You are looking at the raw vibration waveform of a rotating shaft. Classify the rotor condition as one of: normal, misalignment, unbalance, looseness.
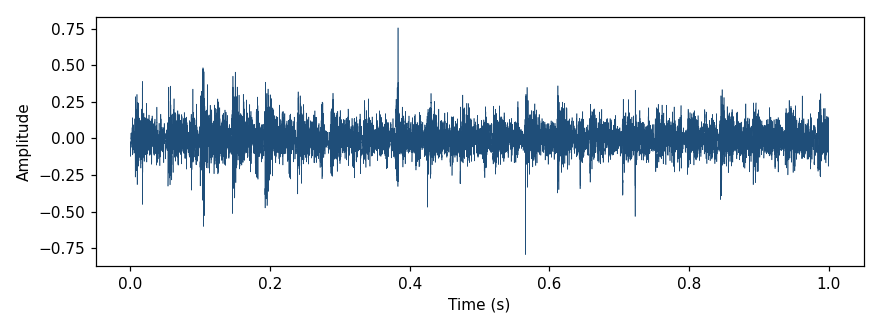
Answer: looseness